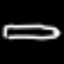
Label: pencil